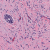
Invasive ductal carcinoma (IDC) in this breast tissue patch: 0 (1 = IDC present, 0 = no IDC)